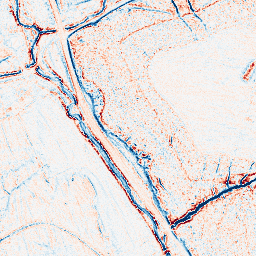
Category: edge_preserving
Decomposition family: anisotropic_diffusion
Decomposition parameters: iterations: 20
kappa: 10
gamma: 0.05
Upsampling method: quartic
Upsampling parameters: scale: 8
Upsampling scale: 8